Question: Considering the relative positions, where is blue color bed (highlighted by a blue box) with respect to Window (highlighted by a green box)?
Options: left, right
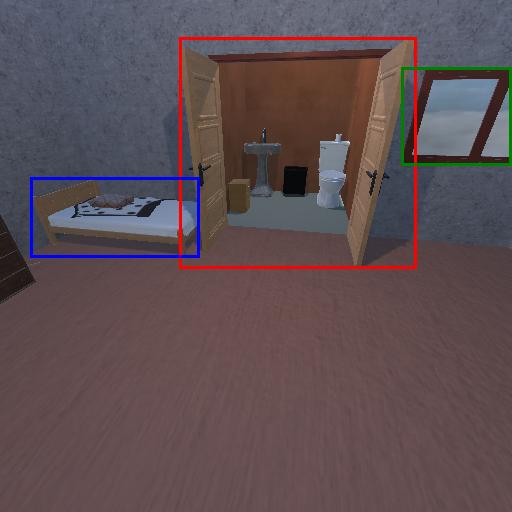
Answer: left